Field crop: tomato
Growth stage: 2
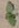
Species: solanum